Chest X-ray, PA view. Patient: 19 years old, sex M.
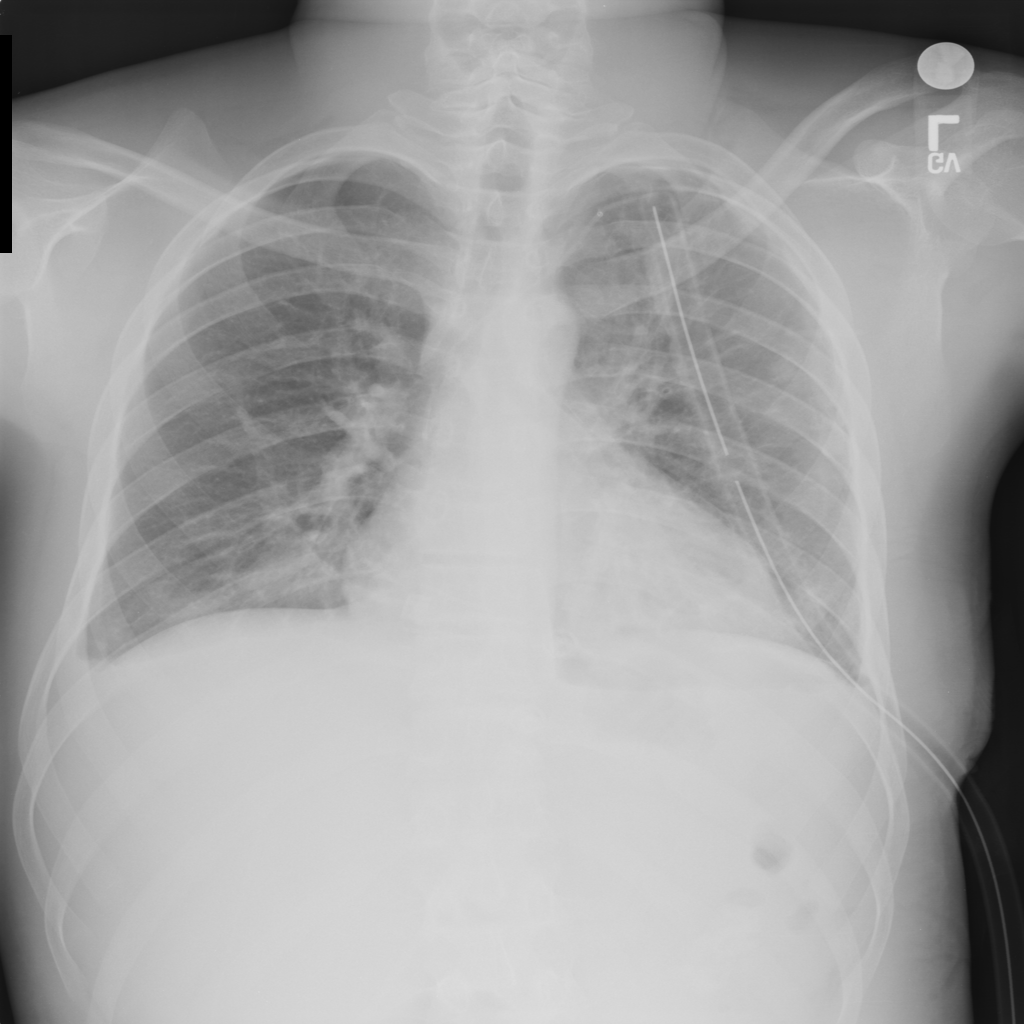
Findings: Effusion, Pneumothorax